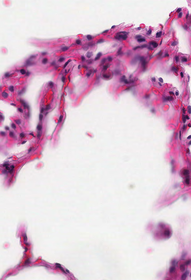
Tumor epithelial tissue: no
Tumor-associated stroma tissue: no
Normal tissue: yes